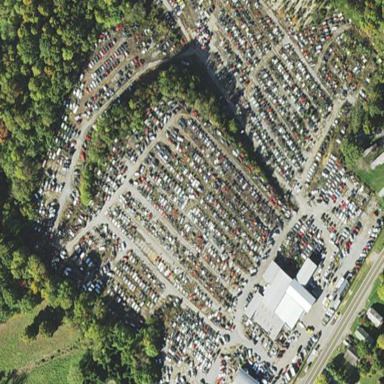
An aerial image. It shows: Scrap yard located in industrial area.